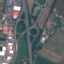
Label: Highway